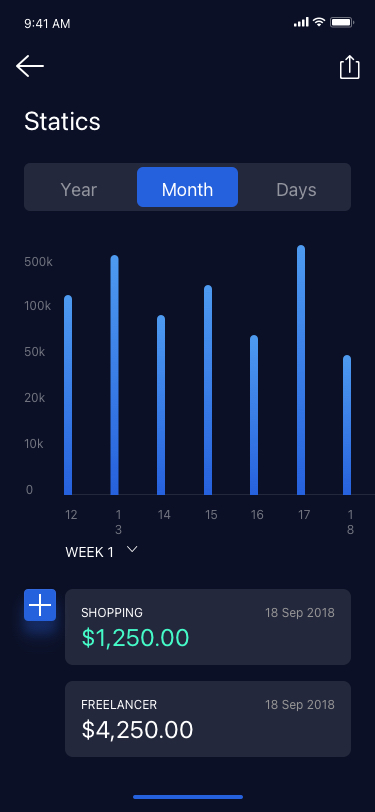
Text in this UI design:
Home page
About Us
Profile
Portfolios
Message
Settings
Logout